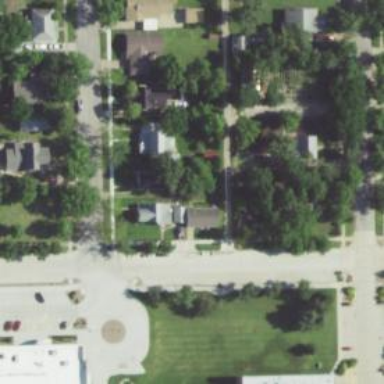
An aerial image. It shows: Alley classified as service road.